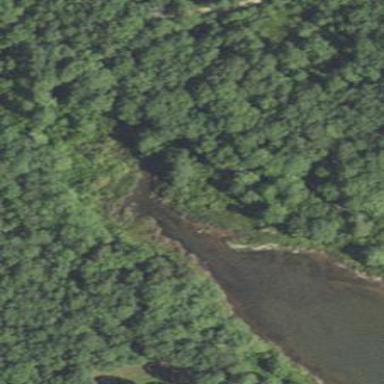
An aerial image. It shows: Nature reserve located within forest area.